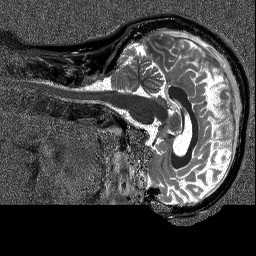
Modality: T1map
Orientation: sagittal
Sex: female